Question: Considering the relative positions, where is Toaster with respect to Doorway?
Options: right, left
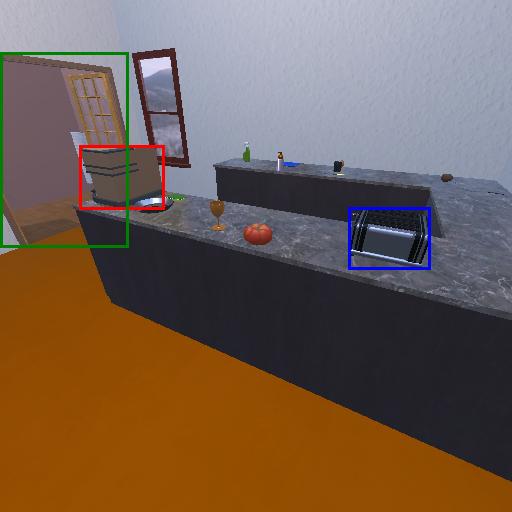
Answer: right